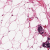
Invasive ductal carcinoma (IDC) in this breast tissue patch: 0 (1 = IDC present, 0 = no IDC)